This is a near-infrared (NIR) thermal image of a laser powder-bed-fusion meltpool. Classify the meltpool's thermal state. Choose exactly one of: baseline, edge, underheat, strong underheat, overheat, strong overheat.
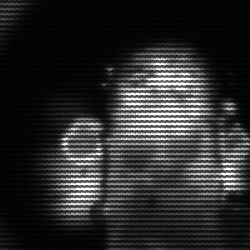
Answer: strong underheat